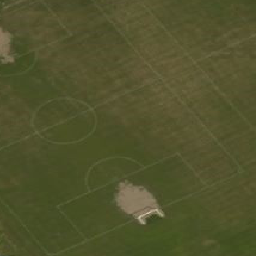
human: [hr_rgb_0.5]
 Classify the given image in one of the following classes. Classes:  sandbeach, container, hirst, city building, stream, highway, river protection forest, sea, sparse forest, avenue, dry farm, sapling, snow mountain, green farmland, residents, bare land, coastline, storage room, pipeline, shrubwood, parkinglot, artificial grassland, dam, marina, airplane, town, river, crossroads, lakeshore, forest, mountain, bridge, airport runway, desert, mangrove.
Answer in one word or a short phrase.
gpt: artificial grassland